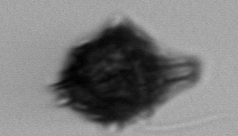
Label: Gonyaulax